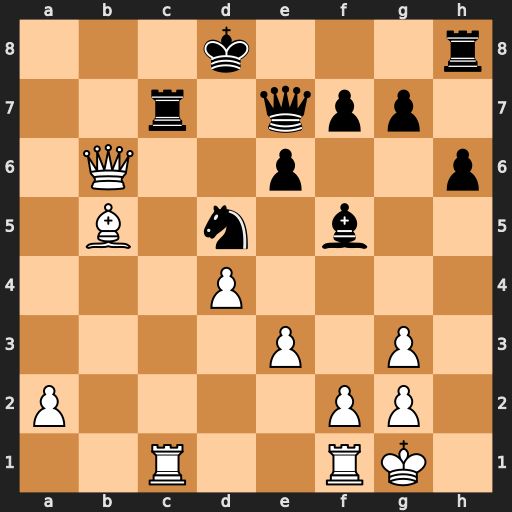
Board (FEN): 3k3r/2r1qpp1/1Q2p2p/1B1n1b2/3P4/4P1P1/P4PP1/2R2RK1
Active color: w
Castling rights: -
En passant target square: -
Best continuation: Qb8+ Rc8 Qxc8#